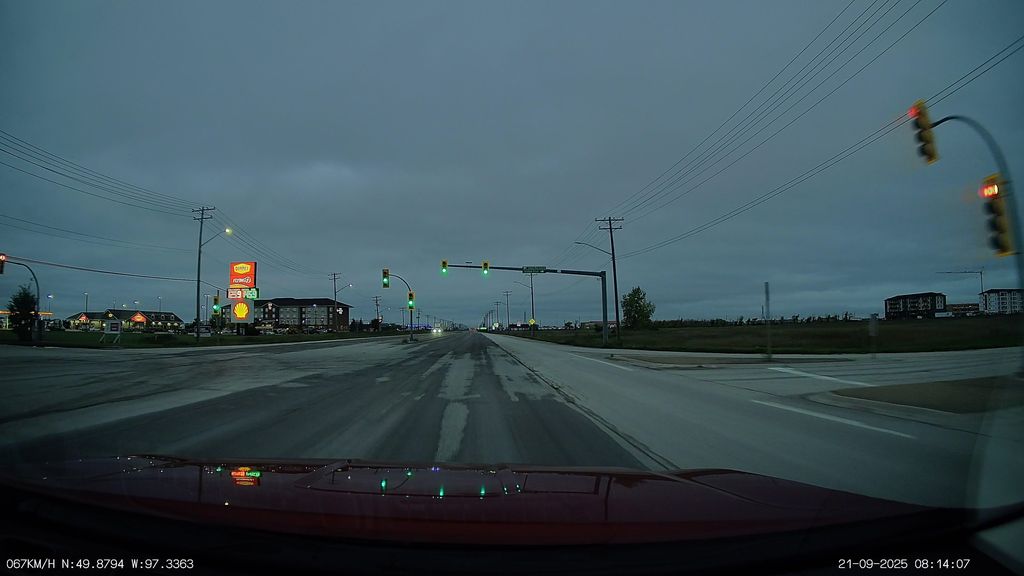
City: winnipeg